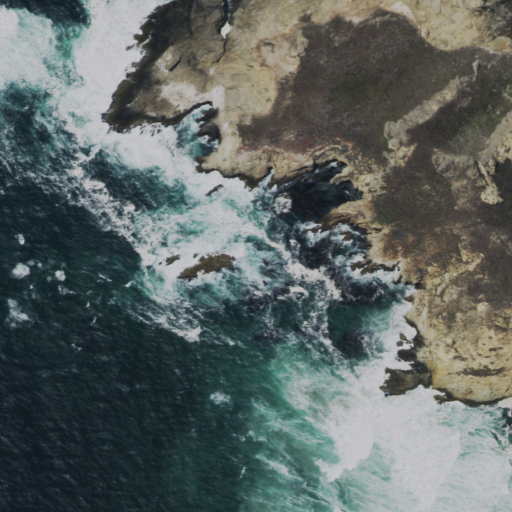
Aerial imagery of island in California named March Rock containing open water, shrub, grassland, and barren land